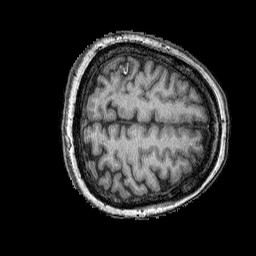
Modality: T1w
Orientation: axial
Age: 59
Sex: female
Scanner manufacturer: siemens
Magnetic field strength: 3 T
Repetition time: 2.25 s
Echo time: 0.00411 s